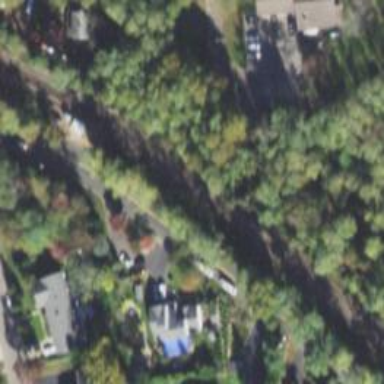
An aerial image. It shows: Railway track.